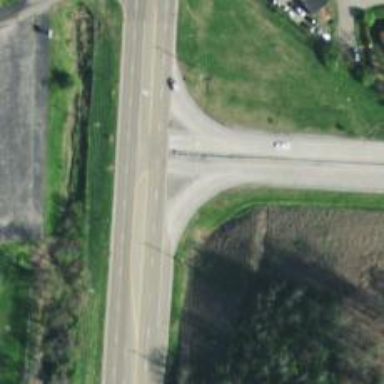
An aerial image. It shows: Trunk link highway.